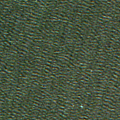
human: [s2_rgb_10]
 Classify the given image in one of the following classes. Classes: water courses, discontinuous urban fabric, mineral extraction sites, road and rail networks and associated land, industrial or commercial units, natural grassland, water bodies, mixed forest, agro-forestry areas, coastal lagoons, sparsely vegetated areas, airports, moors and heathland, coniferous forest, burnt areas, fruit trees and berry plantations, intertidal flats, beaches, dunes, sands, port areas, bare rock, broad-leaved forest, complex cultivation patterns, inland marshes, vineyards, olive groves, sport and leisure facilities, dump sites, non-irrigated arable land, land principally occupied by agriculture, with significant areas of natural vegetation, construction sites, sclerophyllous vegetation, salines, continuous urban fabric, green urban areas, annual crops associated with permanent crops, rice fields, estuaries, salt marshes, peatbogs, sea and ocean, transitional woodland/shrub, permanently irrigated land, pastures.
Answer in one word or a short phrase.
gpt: sea and ocean